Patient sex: M
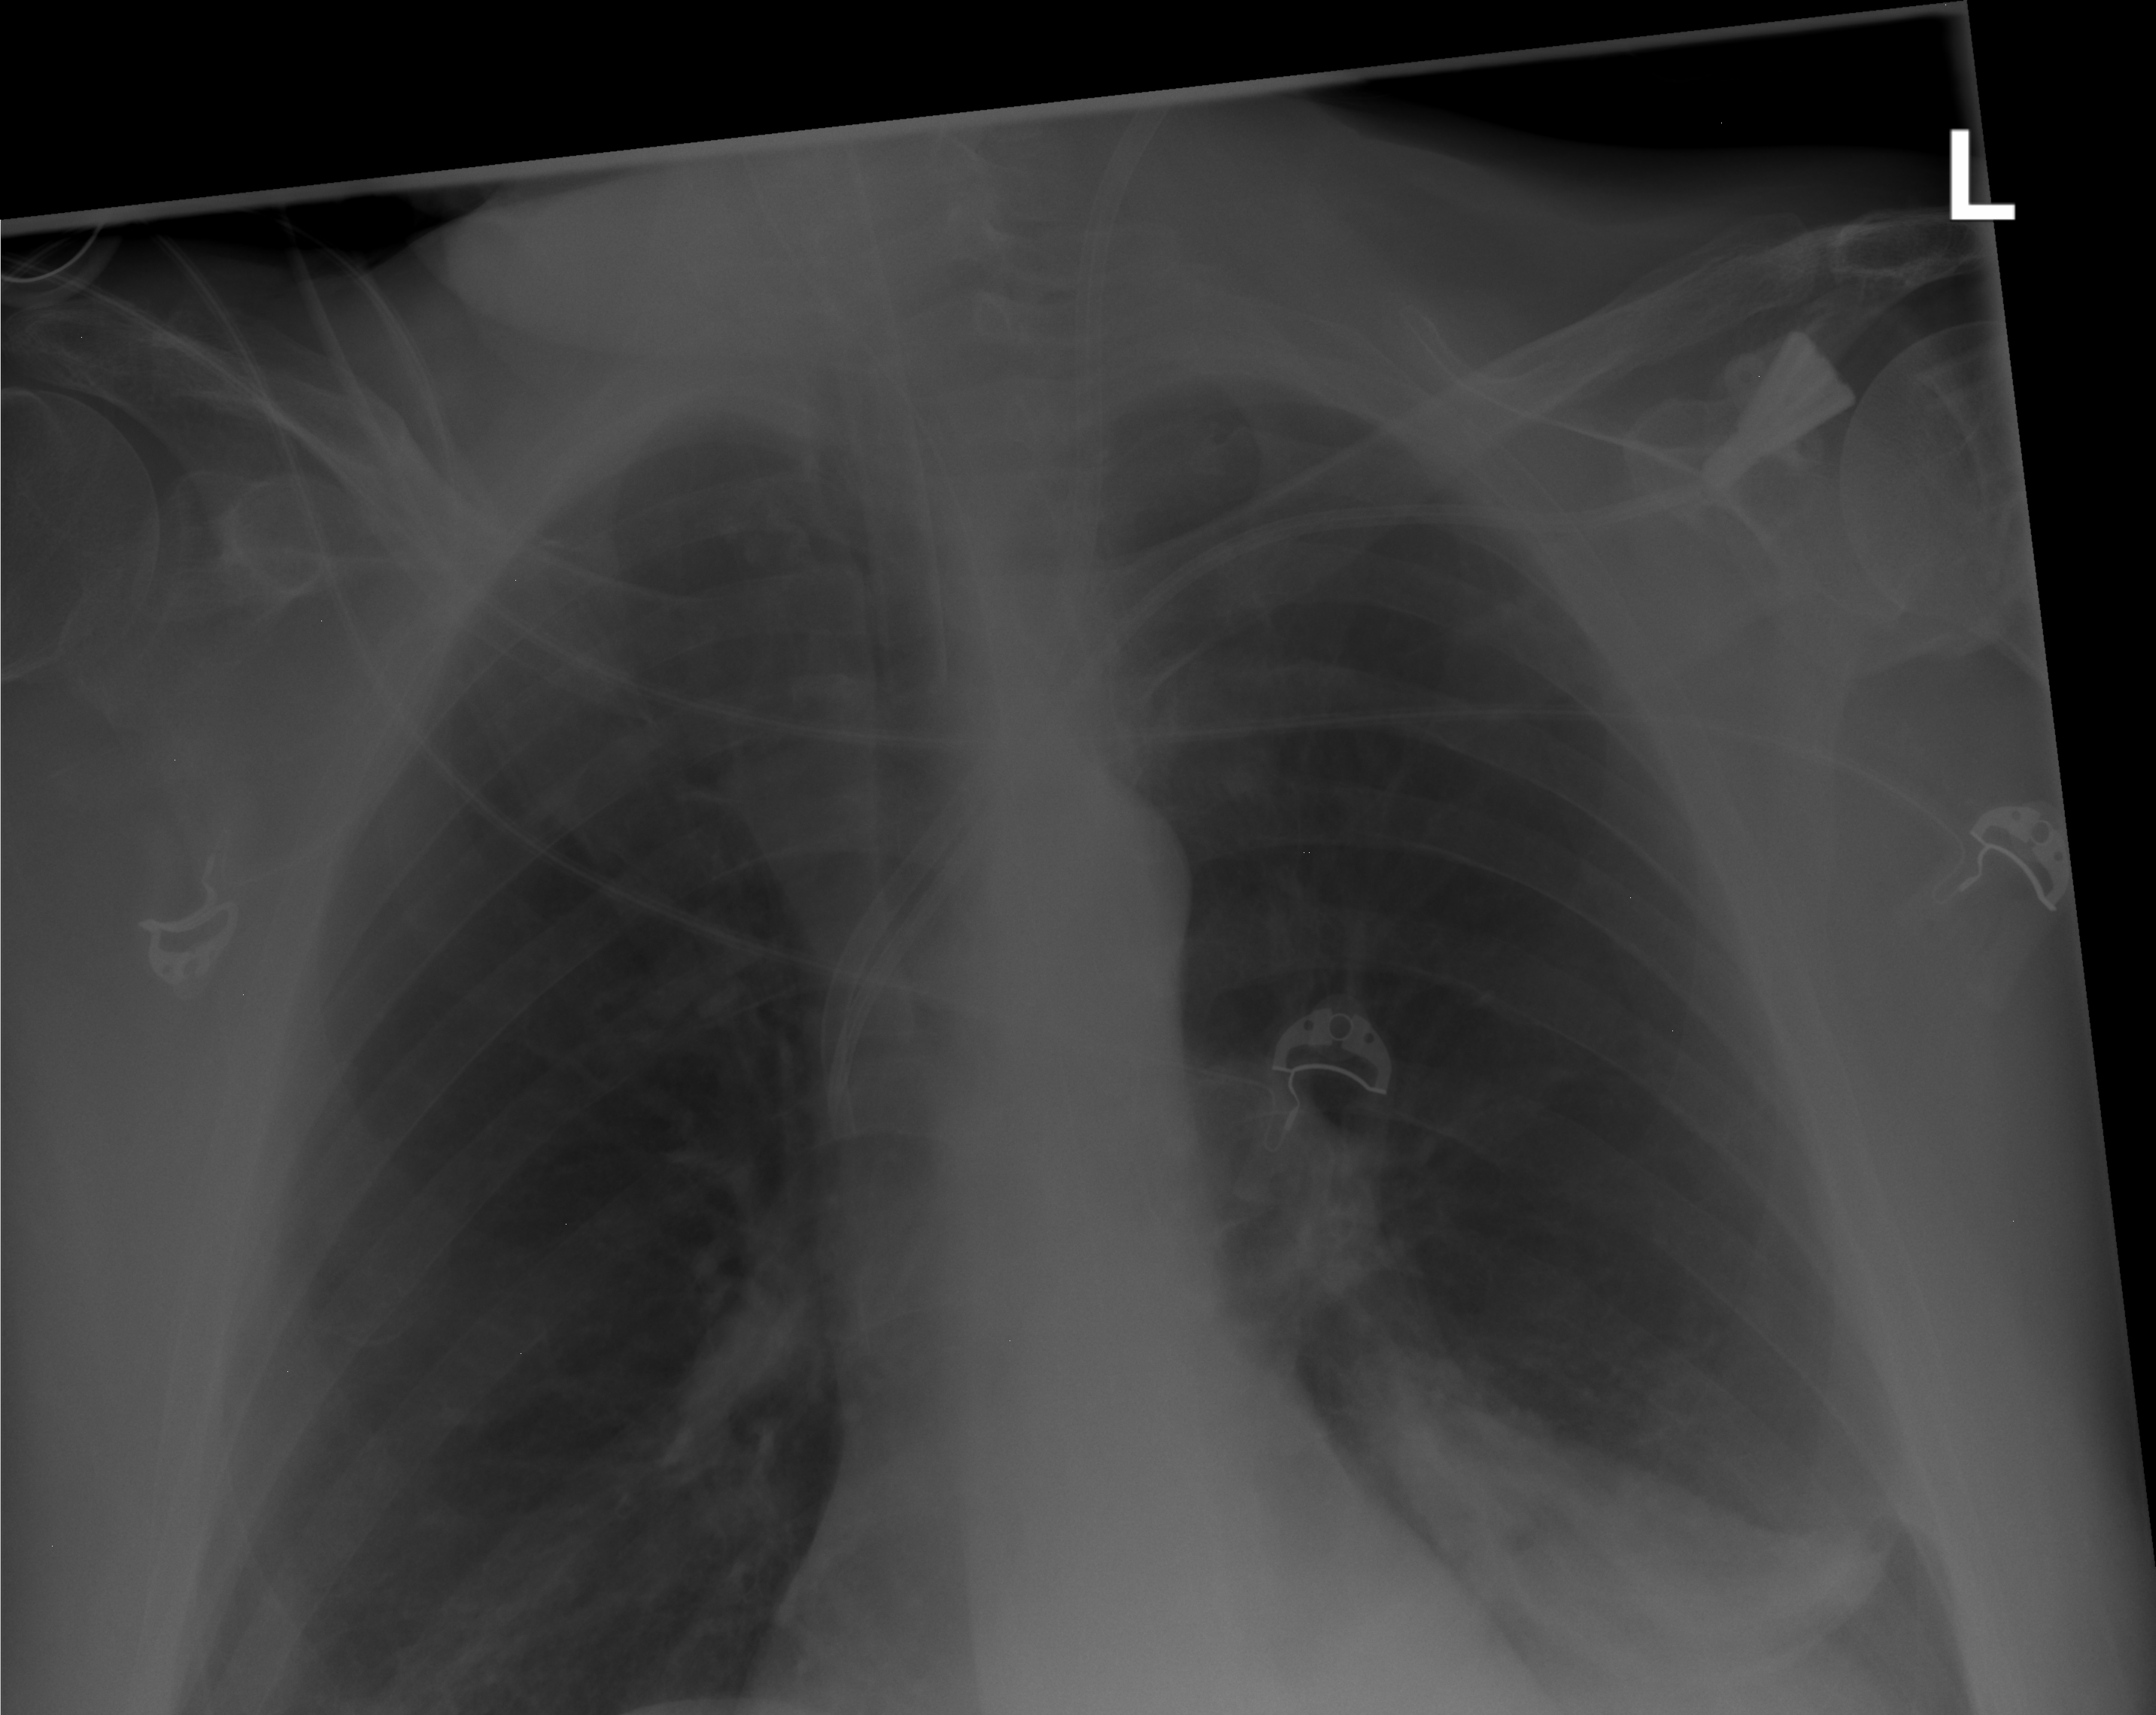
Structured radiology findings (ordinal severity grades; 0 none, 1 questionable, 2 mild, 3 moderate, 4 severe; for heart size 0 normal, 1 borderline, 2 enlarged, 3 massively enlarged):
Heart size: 0
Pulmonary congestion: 0
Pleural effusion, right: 0
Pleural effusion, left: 0
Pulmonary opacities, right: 0
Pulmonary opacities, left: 0
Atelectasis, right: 0
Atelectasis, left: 3